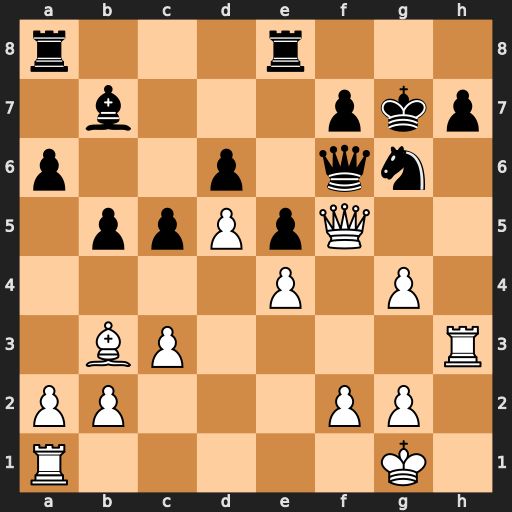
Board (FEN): r3r3/1b3pkp/p2p1qn1/1ppPpQ2/4P1P1/1BP4R/PP3PP1/R5K1
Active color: w
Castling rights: -
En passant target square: -
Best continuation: Rxh7+ Kxh7 Qxf6